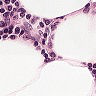
Metastatic tissue present: no